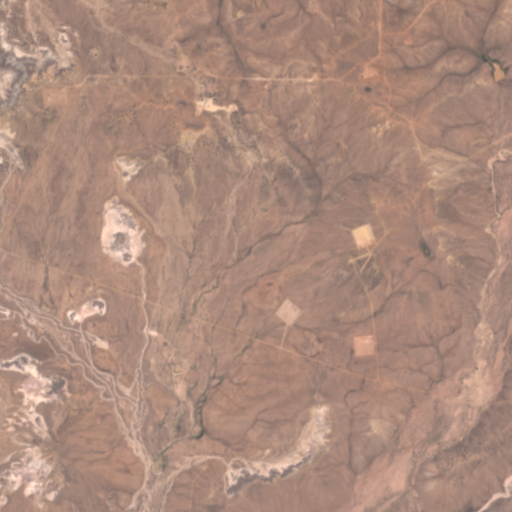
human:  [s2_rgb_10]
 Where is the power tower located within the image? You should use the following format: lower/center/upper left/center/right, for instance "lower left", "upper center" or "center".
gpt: The power tower is located in the lower left of the image.
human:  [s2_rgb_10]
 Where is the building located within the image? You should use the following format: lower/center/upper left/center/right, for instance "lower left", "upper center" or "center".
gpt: The building is located in the upper left of the image.
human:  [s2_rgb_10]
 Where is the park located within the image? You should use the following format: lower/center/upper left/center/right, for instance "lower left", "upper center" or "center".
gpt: There is no park in the image.